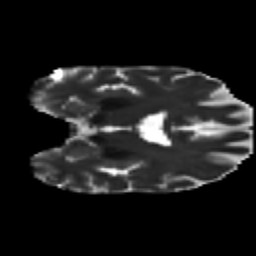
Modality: T2w
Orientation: coronal
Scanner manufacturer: ge
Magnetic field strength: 3 T
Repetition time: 17 s
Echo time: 0.0877 s